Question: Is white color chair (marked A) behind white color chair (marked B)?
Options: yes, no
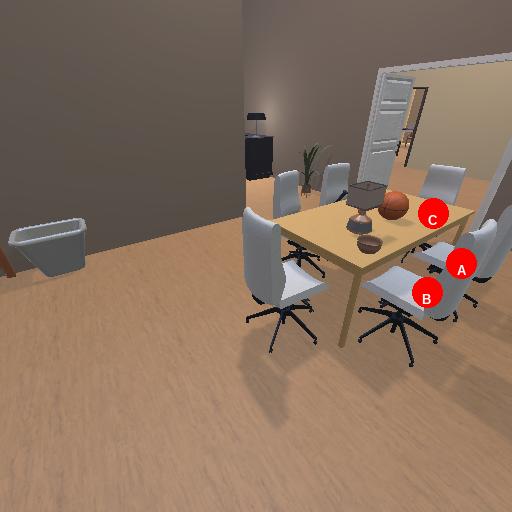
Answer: yes